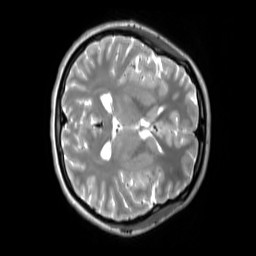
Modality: T2w
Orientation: axial
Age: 25
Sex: female
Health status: ill
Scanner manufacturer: siemens
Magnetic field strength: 3 T
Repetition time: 2.8 s
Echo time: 0.326 s